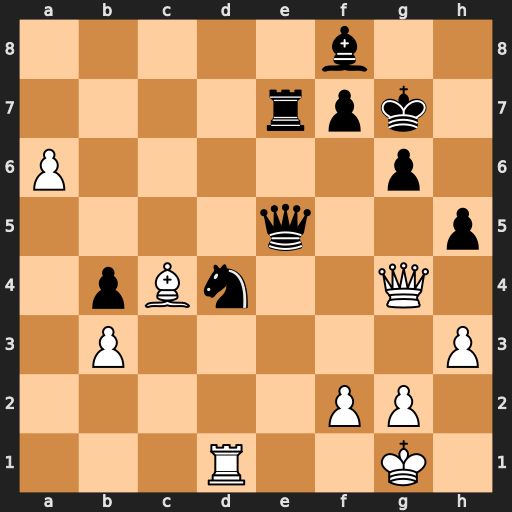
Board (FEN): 5b2/4rpk1/P5p1/4q2p/1pBn2Q1/1P5P/5PP1/3R2K1
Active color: w
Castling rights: -
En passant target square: -
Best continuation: Qxd4 Qxd4 Rxd4